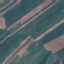
Land use / land cover: AnnualCrop